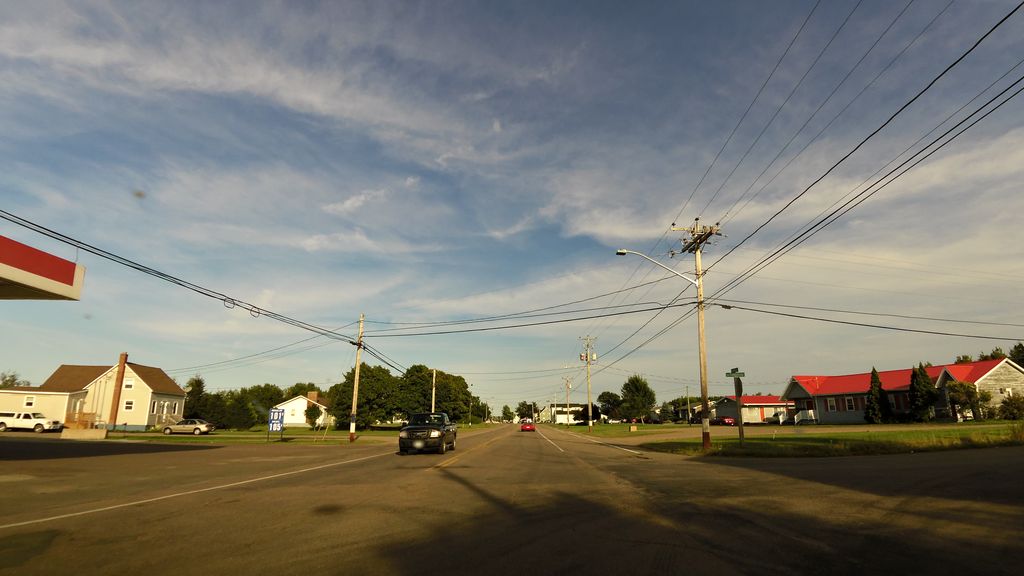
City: charlottetown